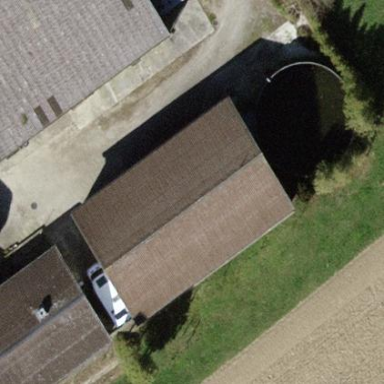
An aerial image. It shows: Shed.